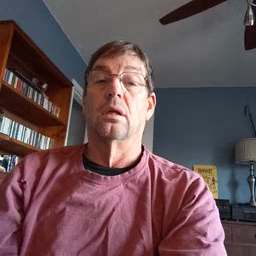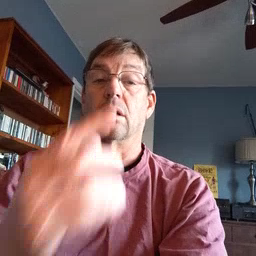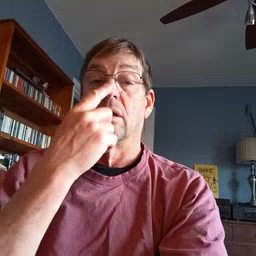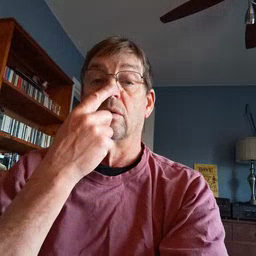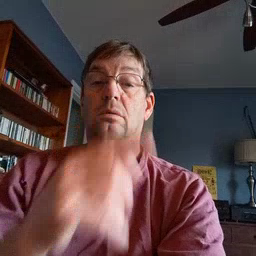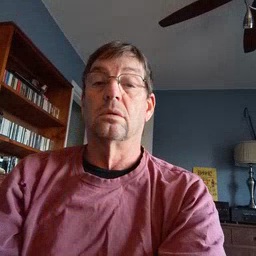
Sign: nose